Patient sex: M
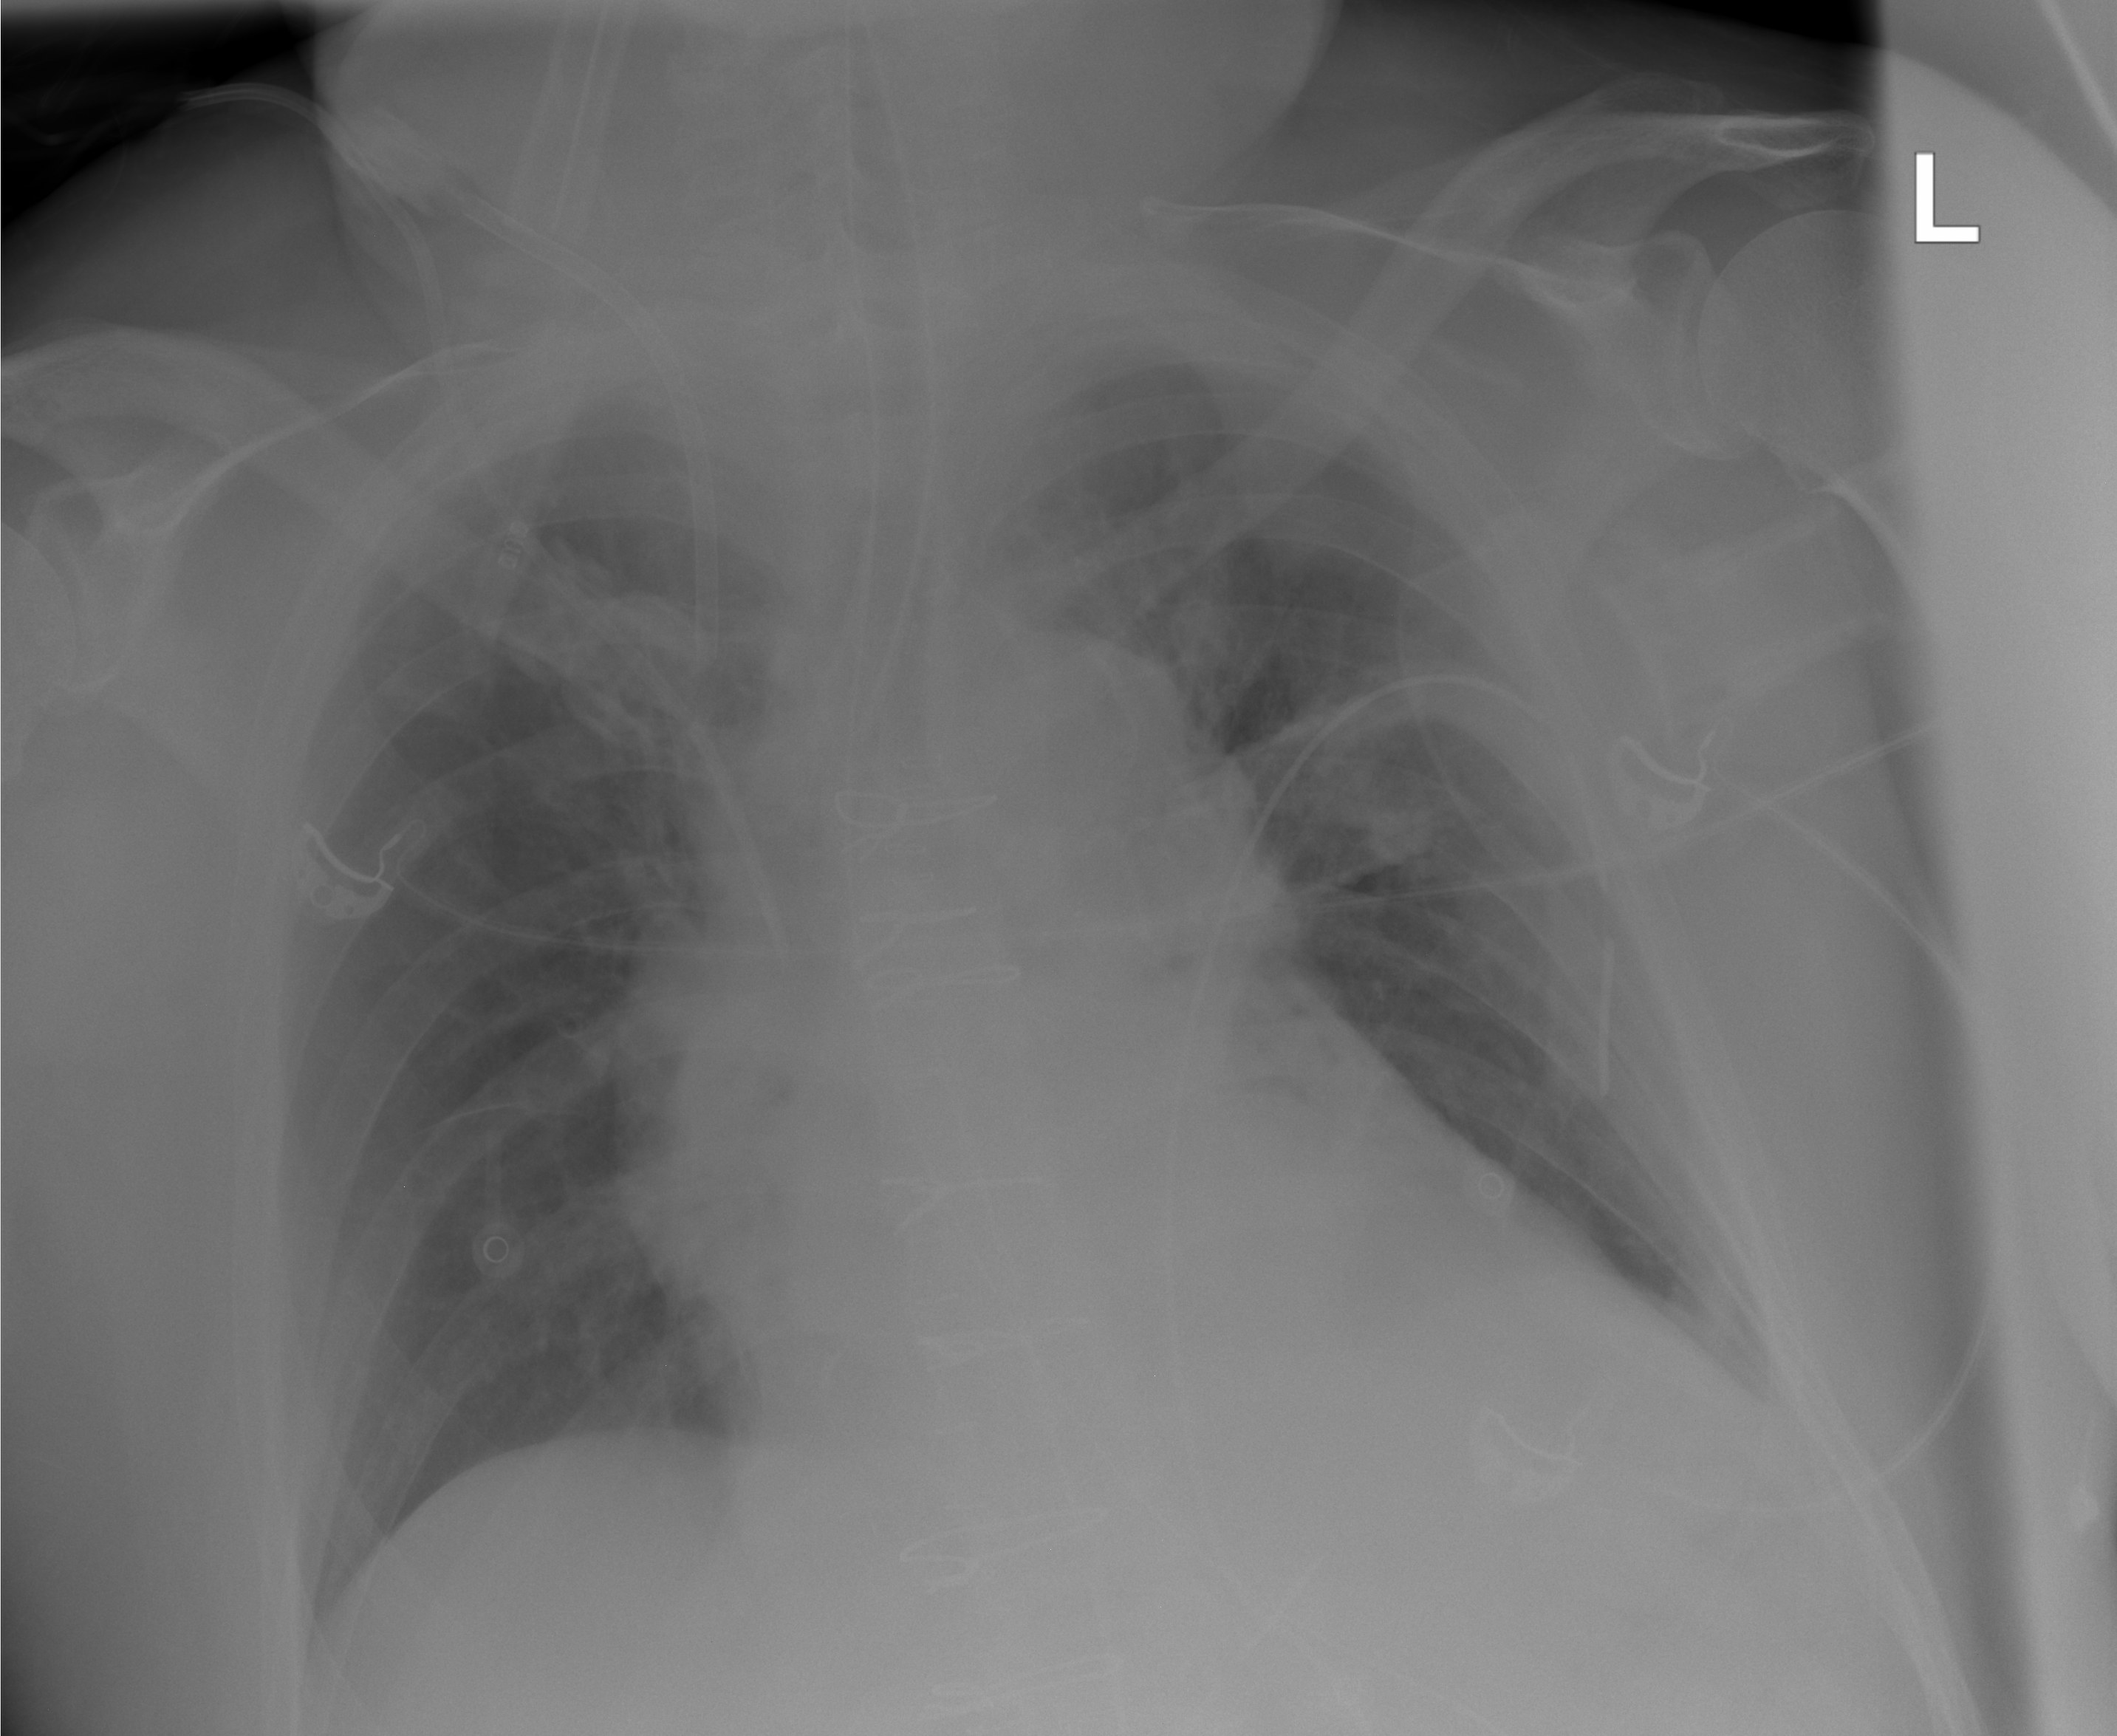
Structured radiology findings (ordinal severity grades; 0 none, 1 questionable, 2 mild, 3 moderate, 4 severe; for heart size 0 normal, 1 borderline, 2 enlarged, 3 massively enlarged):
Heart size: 2
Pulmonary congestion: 3
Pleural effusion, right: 0
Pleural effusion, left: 2
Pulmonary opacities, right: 0
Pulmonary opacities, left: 0
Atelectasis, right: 0
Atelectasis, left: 2